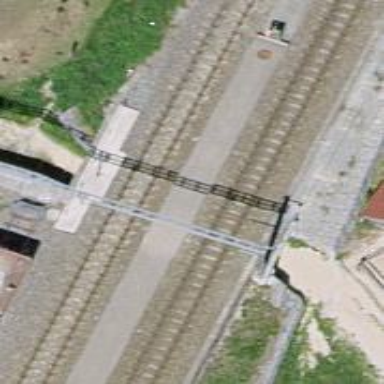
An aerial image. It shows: Narrow-gauge railway bridge with electrified contact line.